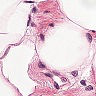
Metastatic tissue present: no